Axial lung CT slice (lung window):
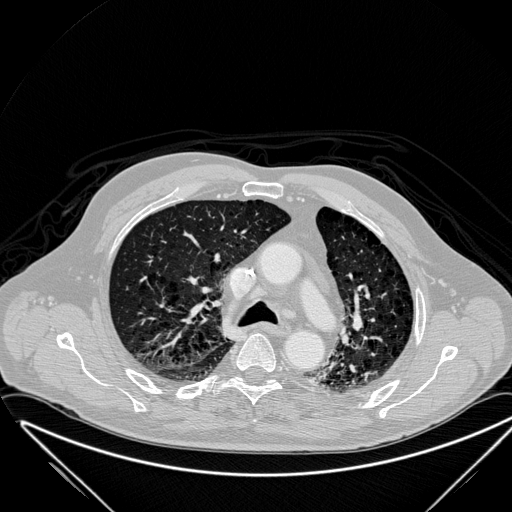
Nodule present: no